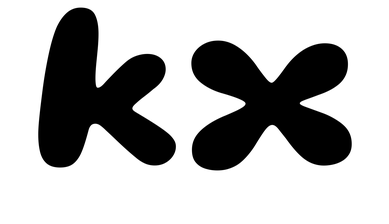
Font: Gluten_Bold